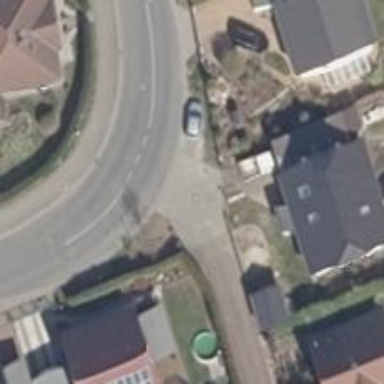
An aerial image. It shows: Residential road with no sidewalk.